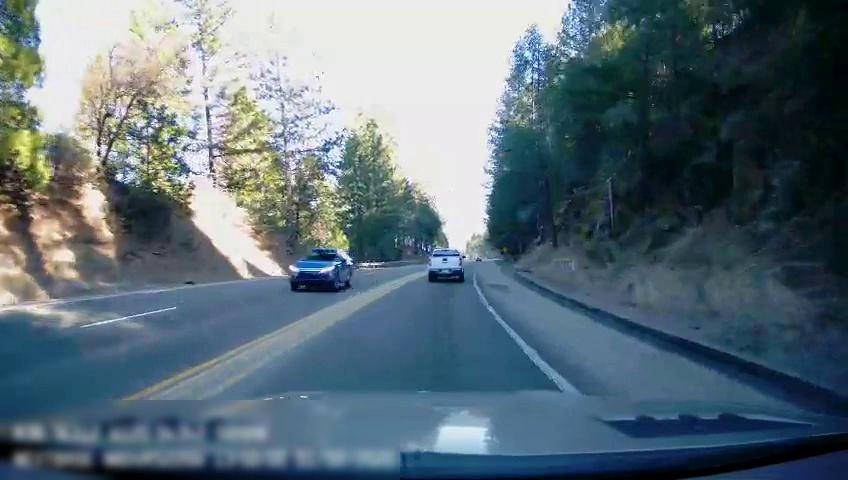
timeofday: Day
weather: Sunny
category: Drivable Space
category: Vehicles | Car
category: Vehicles | Truck
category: Lanes | Alternate Lane
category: Lanes | Current Lane
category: Lanes | Opposite Lane
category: Lanes | Opposite Lane
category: Lanes | Opposite Lane
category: Lanes | Opposite Lane